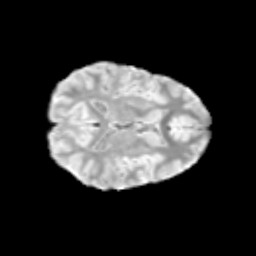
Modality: T2w
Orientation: axial
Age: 11
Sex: female
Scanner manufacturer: siemens
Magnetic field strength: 3 T
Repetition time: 3.8 s
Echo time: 0.07 s